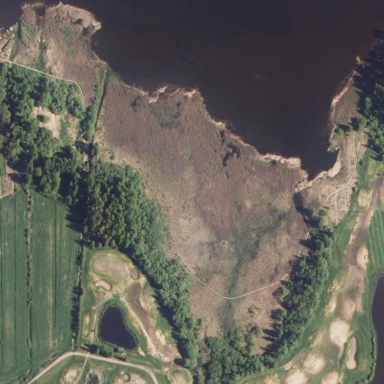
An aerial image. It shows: Reedbed wetland area.